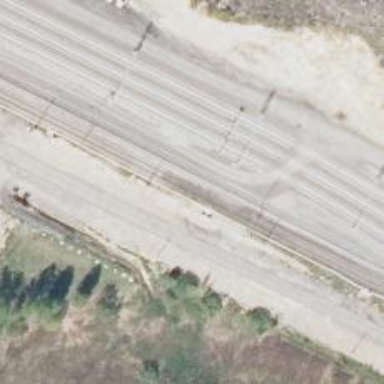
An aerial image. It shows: Railway with continuous electrified contact lines.